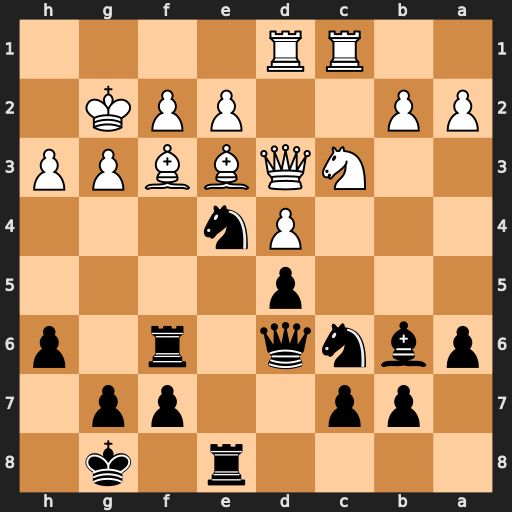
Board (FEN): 4r1k1/1pp2pp1/pbnq1r1p/3p4/3Pn3/2NQBBPP/PP2PPK1/2RR4
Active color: b
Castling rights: -
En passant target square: -
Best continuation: Nb4 Qb1 Nxg3